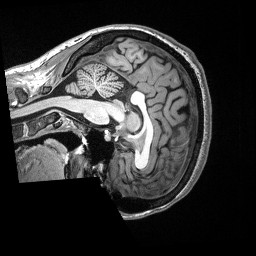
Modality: T1w
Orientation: sagittal
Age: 27
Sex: female